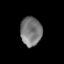
Tissue: prostate
Cell type: B cells
Senescence score: 0.6995
Nuclear area (px): 603
Mean DAPI intensity: 121.849